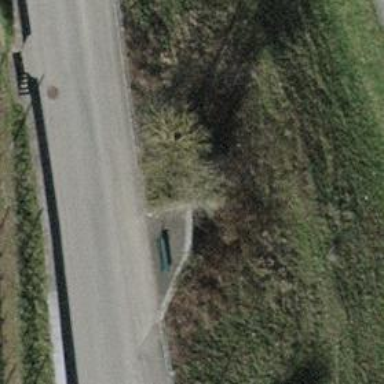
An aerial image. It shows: Bench.